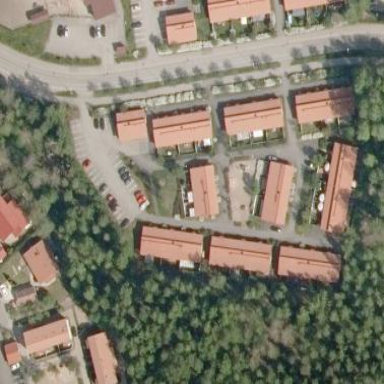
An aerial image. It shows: Residential area.